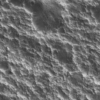
Label: not_dusty